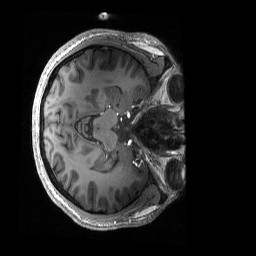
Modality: T1w
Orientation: axial
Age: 26
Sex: male